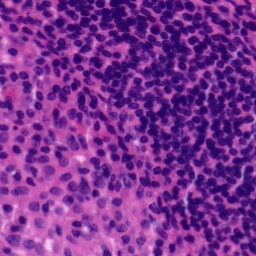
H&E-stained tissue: Tonsil